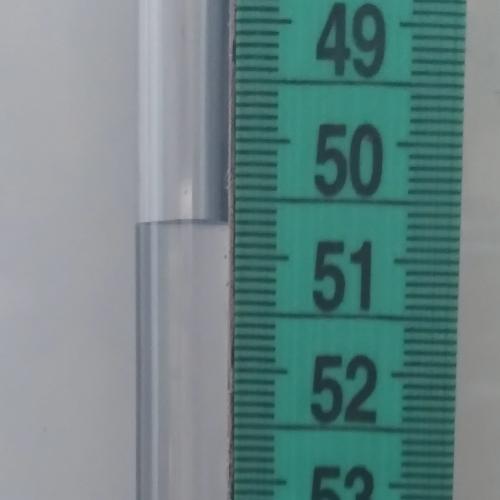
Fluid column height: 50.7 cm